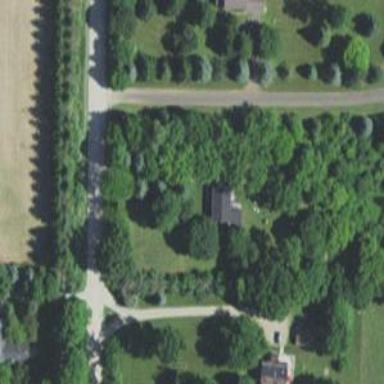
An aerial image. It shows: Driveway leading to service road.